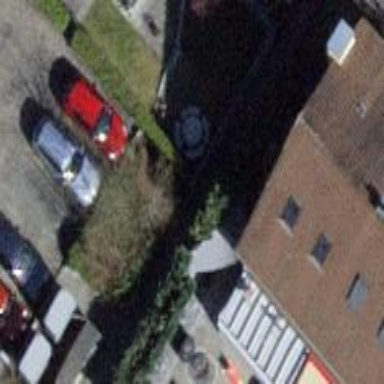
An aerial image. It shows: Terrace building.